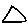
Label: triangle